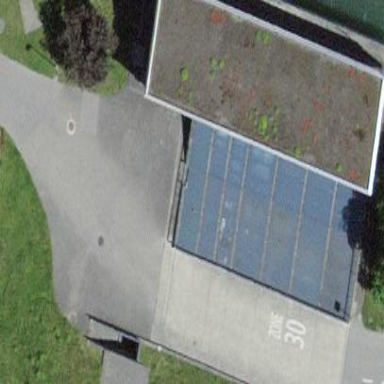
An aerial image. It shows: Service building.